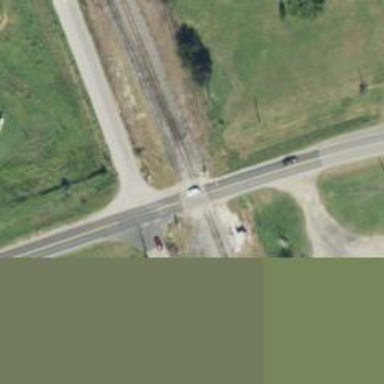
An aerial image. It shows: Railway level crossing.